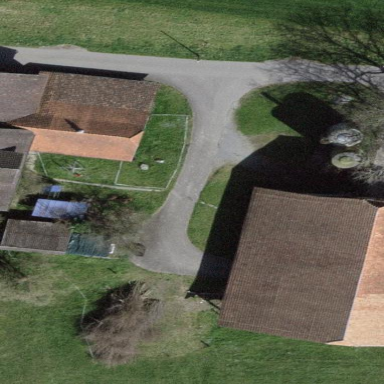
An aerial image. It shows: Farmyard area.